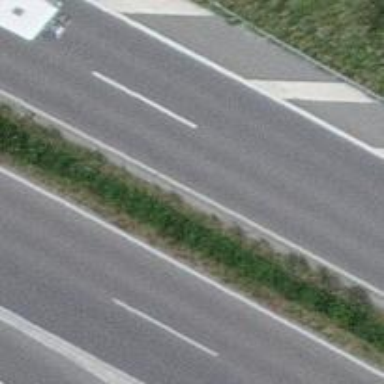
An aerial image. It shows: Asphalt road classified as trunk highway.